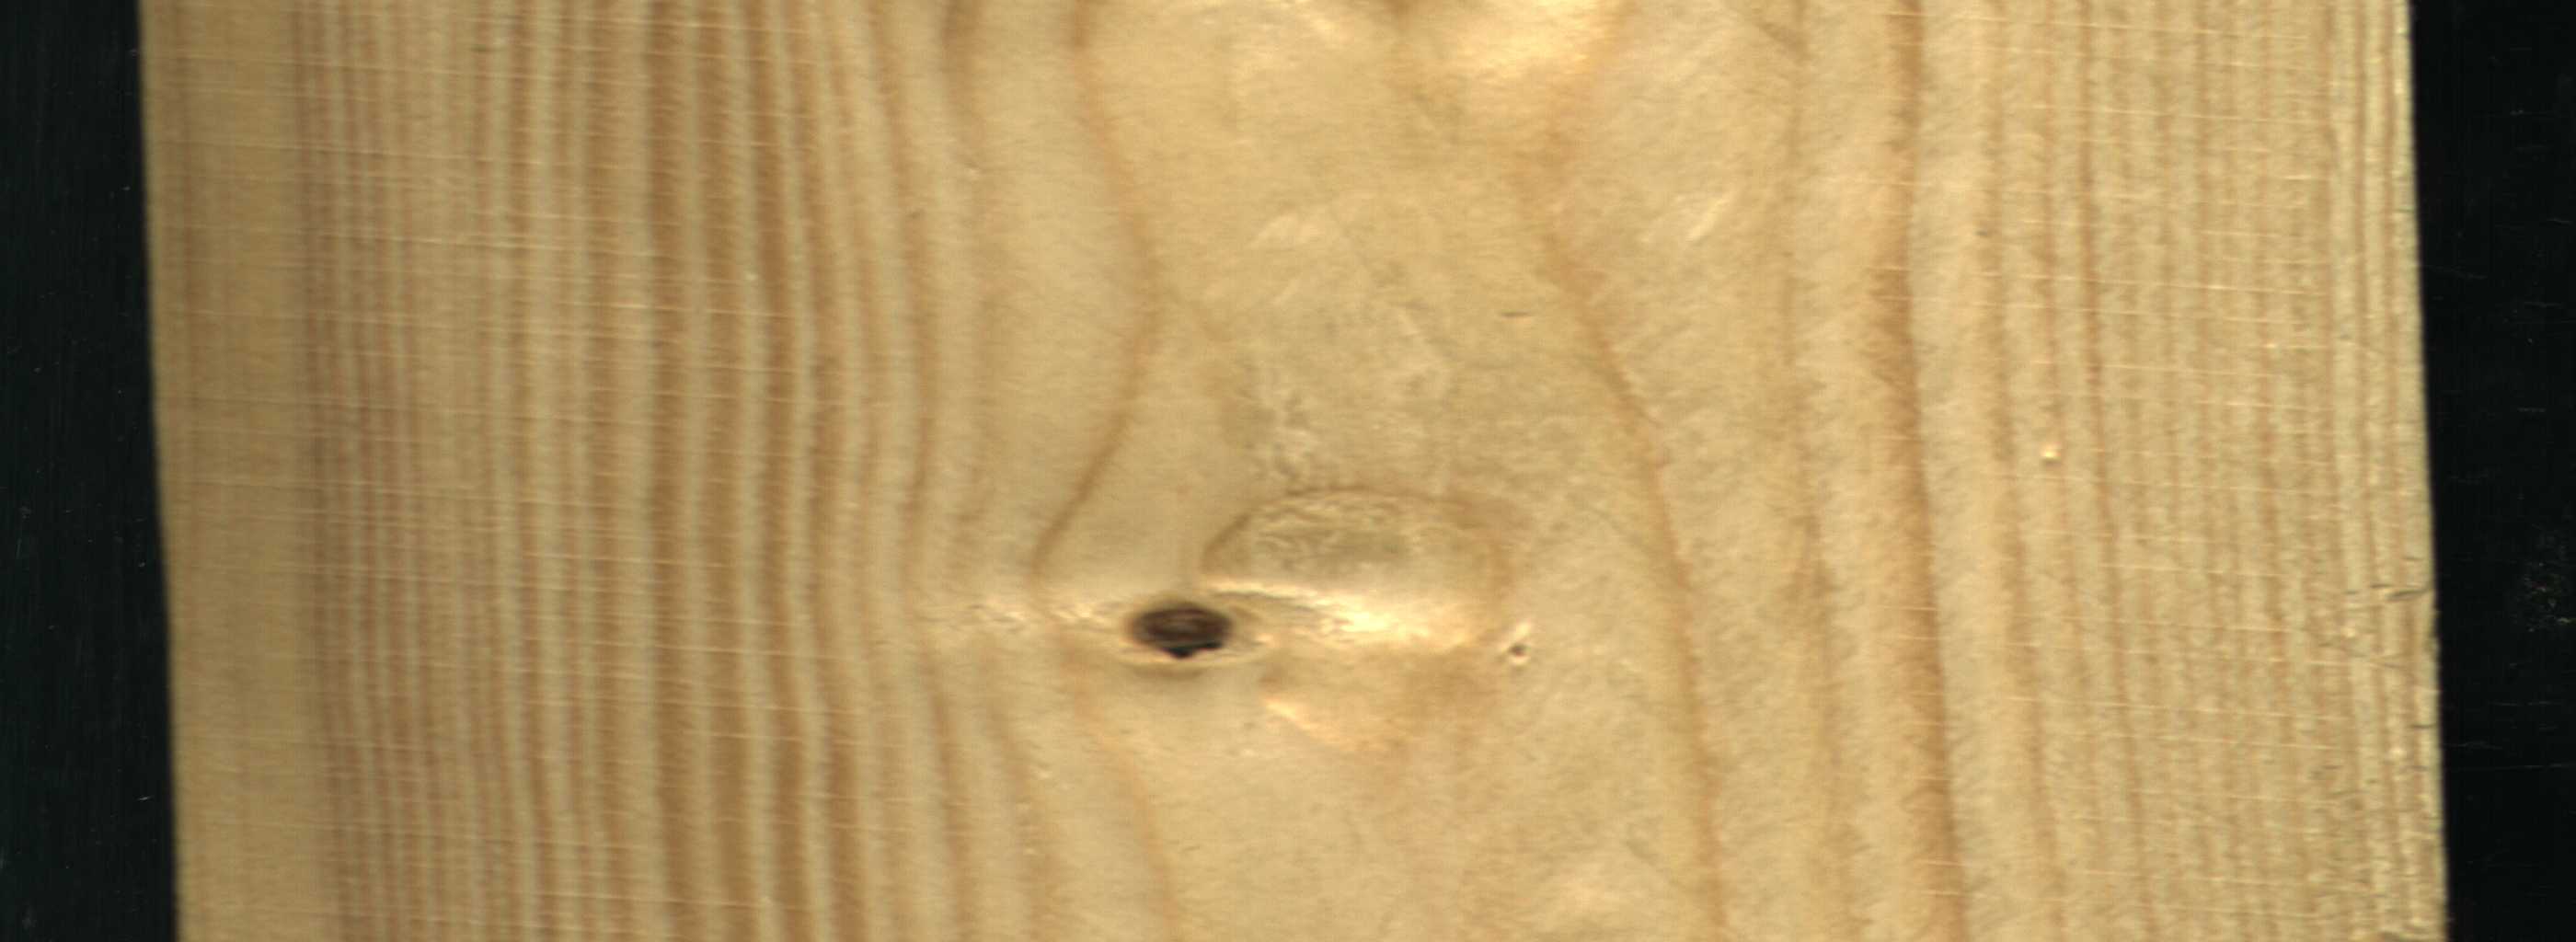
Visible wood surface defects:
Live_Knot